Interaction volume radius: 10 \u00c5
Interaction volume height: 25 \u00c5
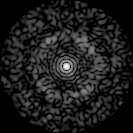
Disorder parameter: 0.7793